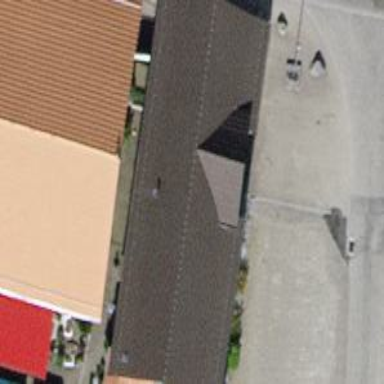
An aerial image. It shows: Restaurant.